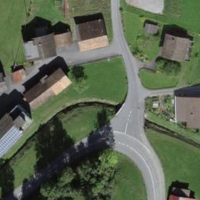
EUNIS habitat code: 55
Species observed at this site:
Fraxinus excelsior